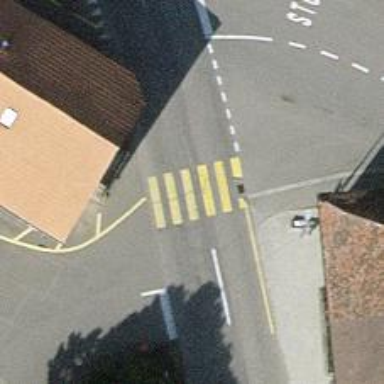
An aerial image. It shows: Zebra crossing on the road.